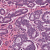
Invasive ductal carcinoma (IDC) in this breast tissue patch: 1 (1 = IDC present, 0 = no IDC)